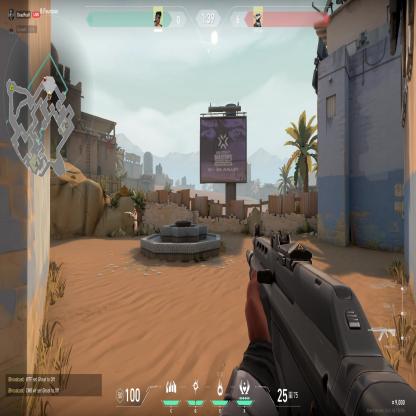
Label: enemy